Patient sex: M
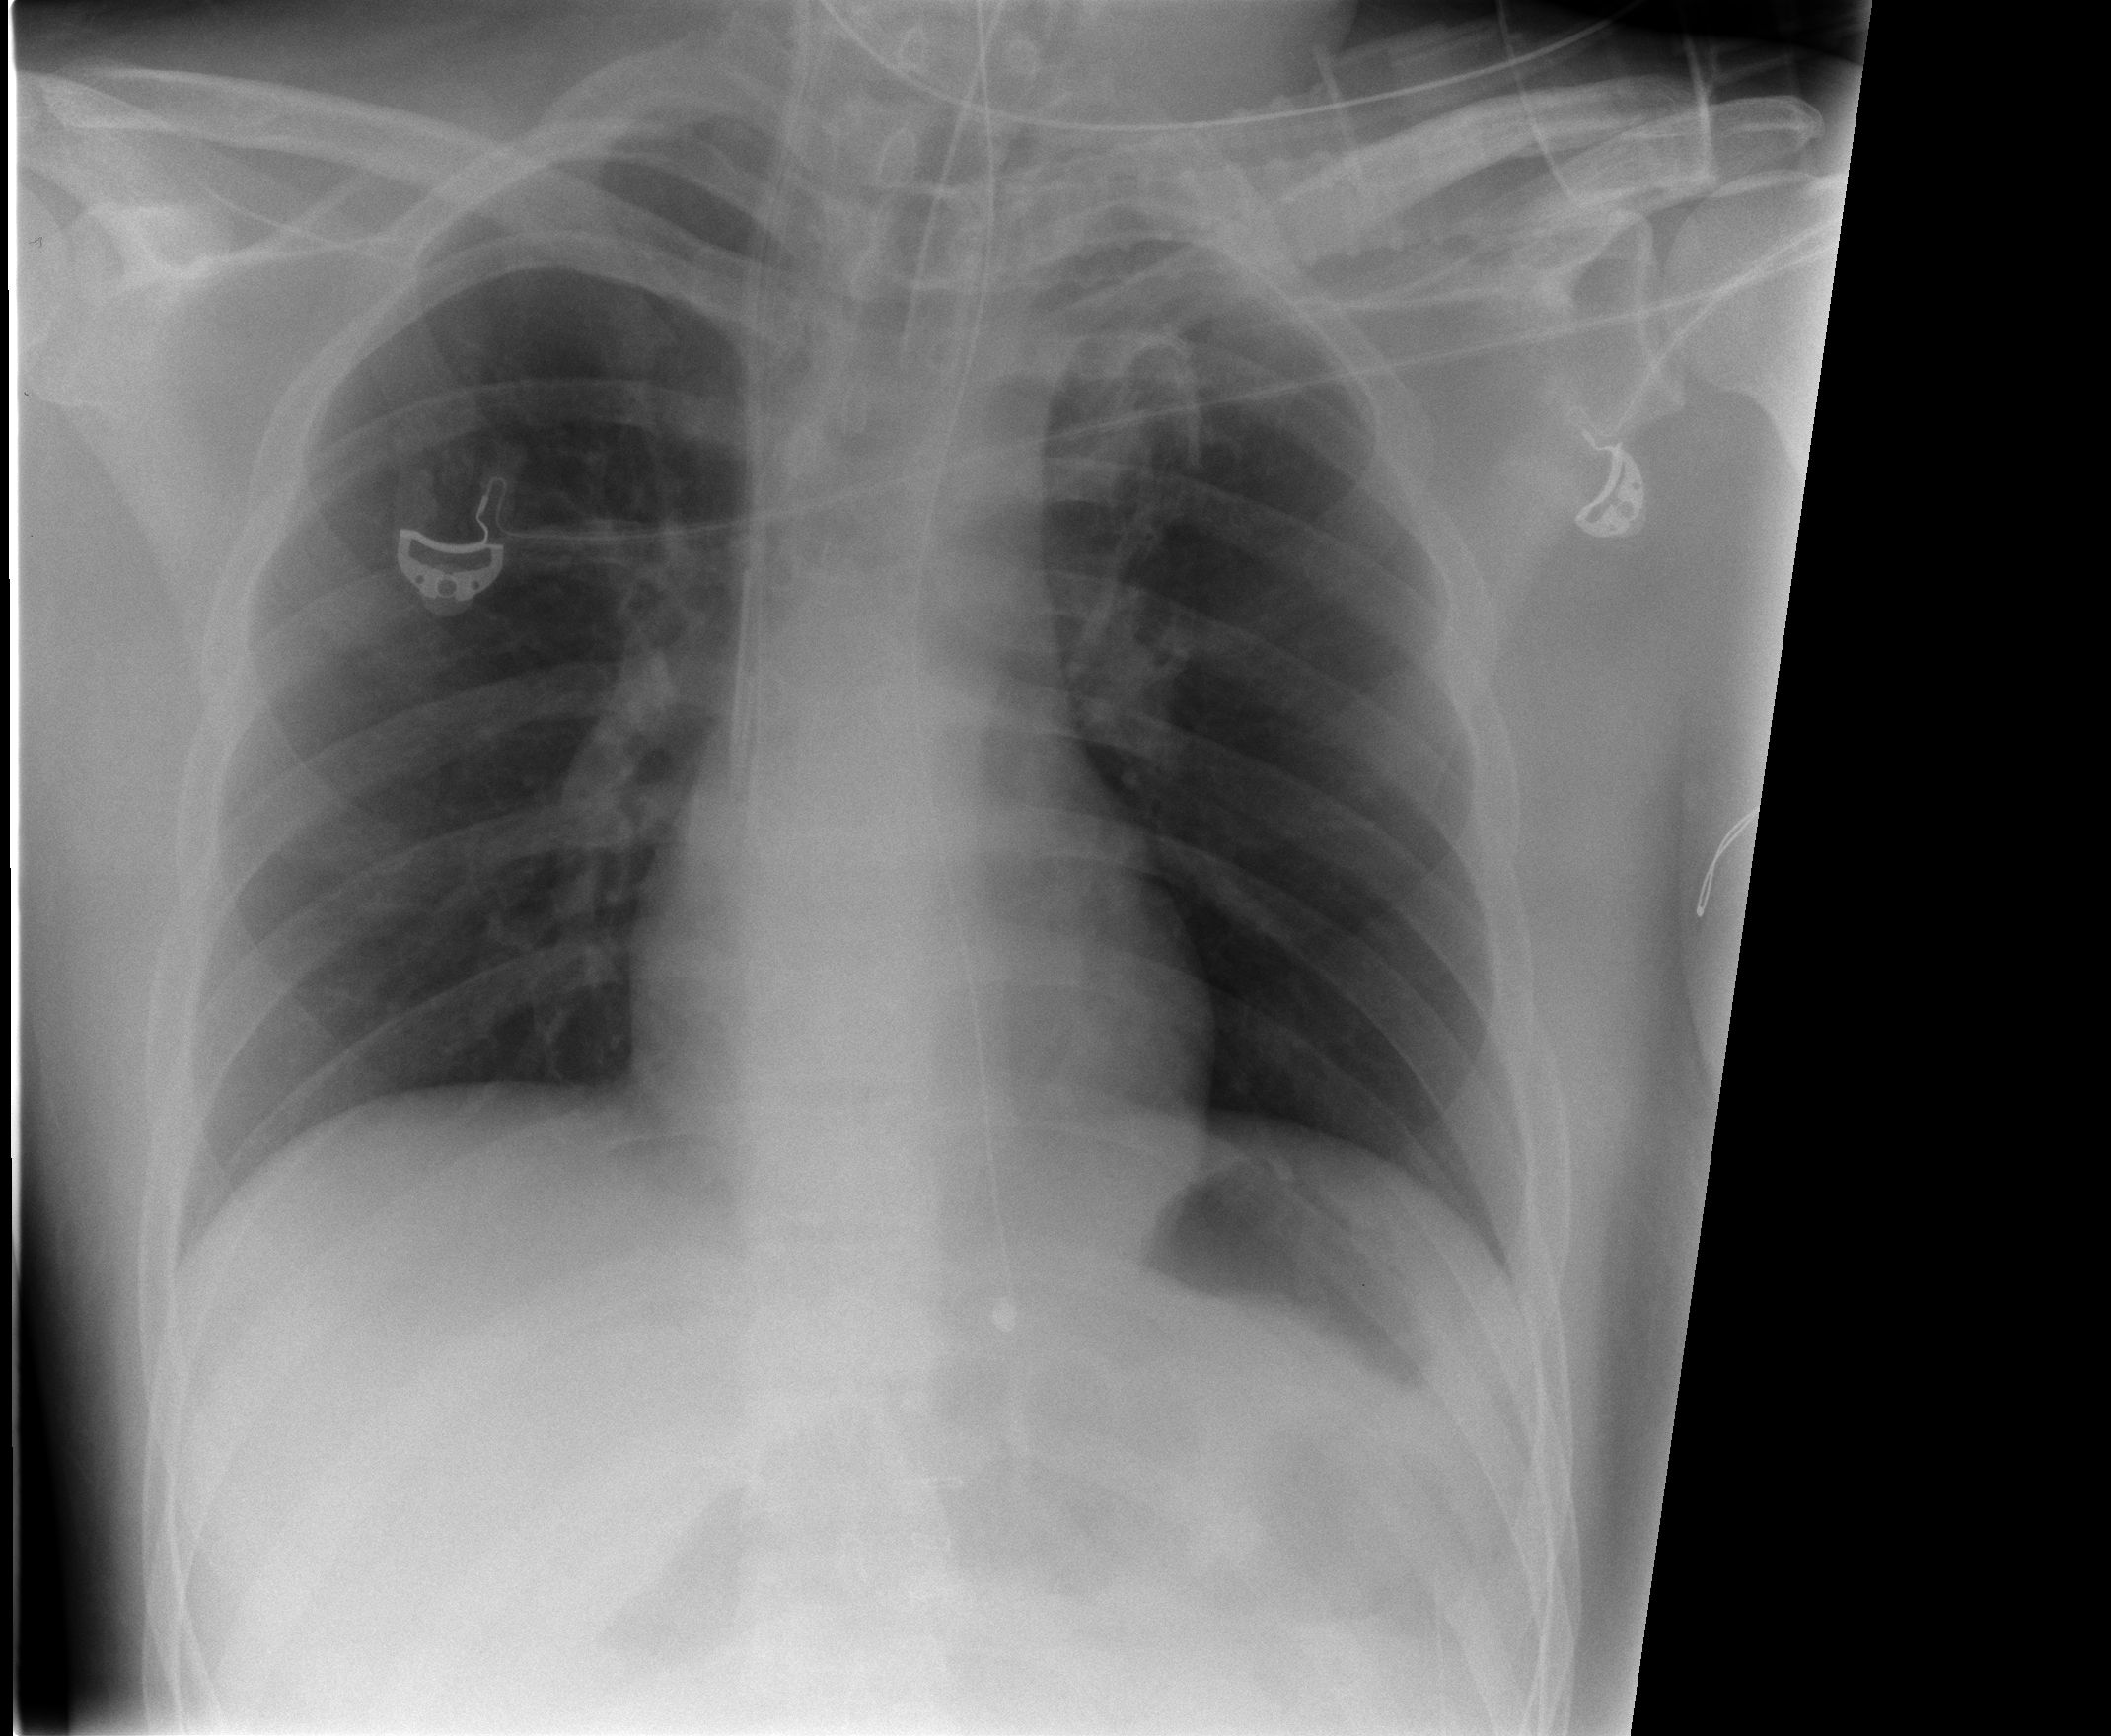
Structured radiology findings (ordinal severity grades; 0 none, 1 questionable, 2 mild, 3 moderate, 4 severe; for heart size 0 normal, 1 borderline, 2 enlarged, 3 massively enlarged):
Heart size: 0
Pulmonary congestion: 0
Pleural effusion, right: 0
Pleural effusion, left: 0
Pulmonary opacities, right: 0
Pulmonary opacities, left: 0
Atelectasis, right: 1
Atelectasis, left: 1